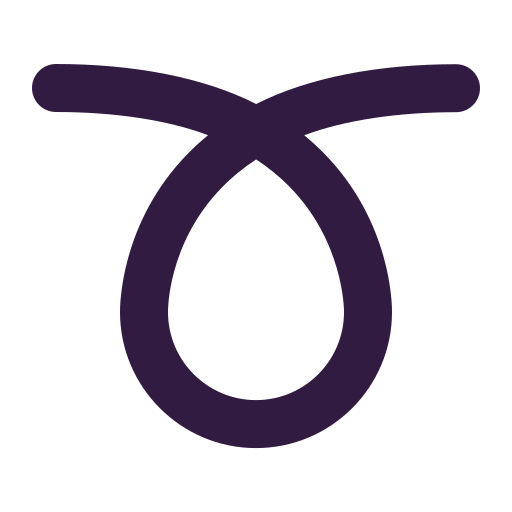
curly loop flat